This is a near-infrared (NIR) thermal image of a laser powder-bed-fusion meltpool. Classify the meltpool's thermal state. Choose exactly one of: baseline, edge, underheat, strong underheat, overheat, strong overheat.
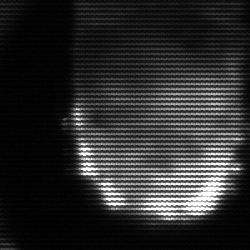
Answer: baseline